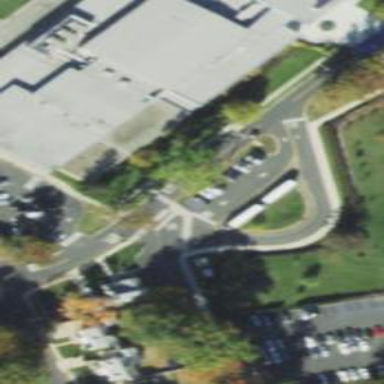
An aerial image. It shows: Marked road crossing.